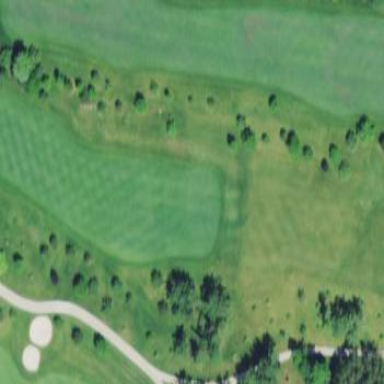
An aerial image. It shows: Golf fairway surrounded by grass in golf sport setting.